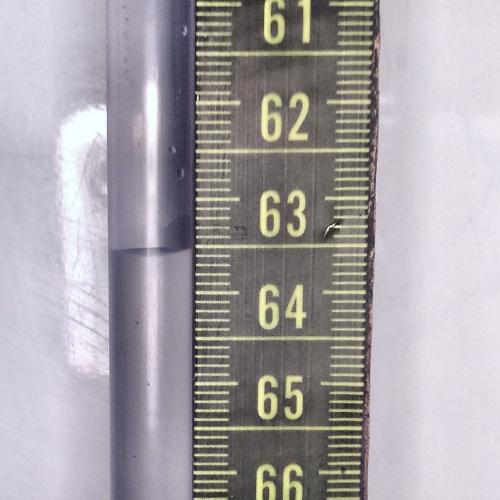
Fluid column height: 63.5 cm